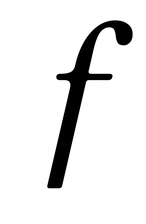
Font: InstrumentSerif-Italic